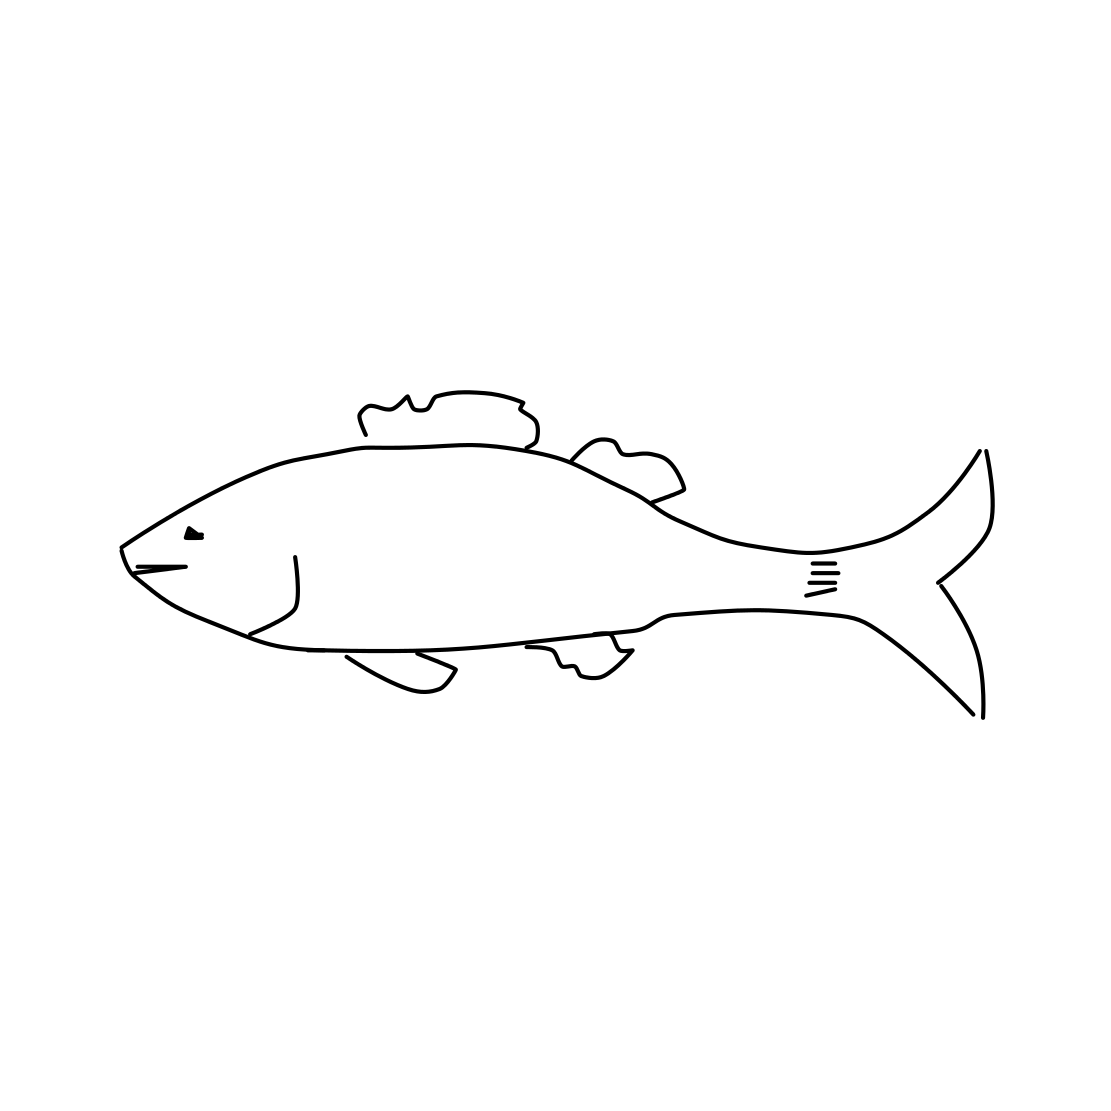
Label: fish